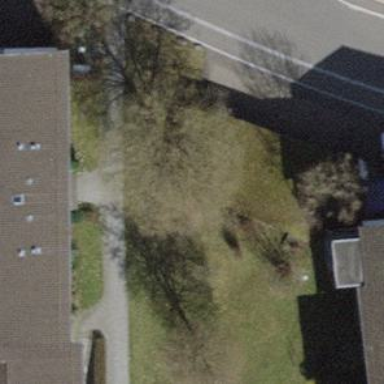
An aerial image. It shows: Building with flat roof.